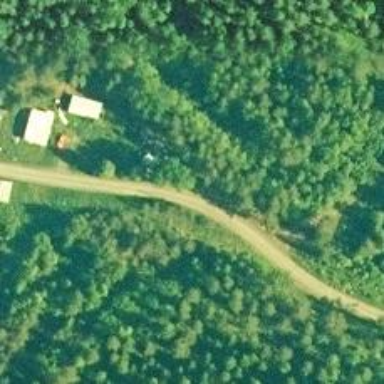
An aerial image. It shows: Unclassified road with grade 2 tracktype.